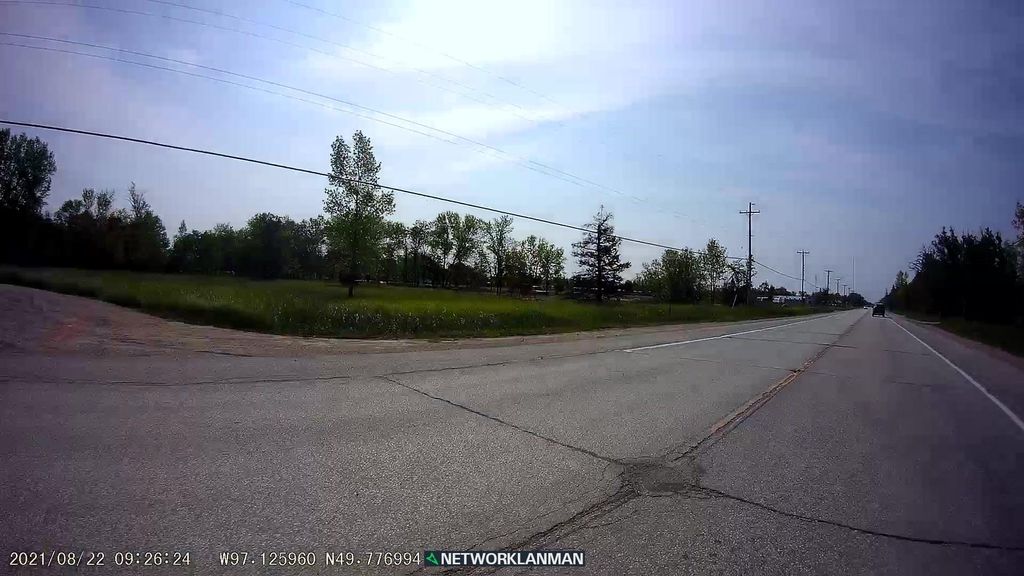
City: winnipeg